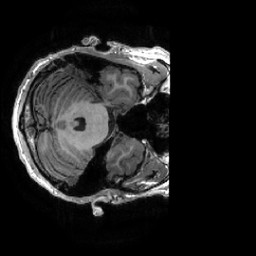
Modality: T1w
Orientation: axial
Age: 26
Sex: male
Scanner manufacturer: ge
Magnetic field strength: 3 T
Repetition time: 0.0073 s
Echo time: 0.003 s